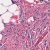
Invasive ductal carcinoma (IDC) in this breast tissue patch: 1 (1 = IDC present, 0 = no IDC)